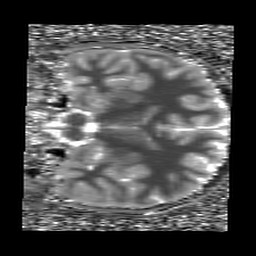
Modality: T1map
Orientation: coronal
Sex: male
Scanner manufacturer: siemens
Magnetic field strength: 3 T
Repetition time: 5 s
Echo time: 0.00368 s